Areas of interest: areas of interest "Park and greenspace"
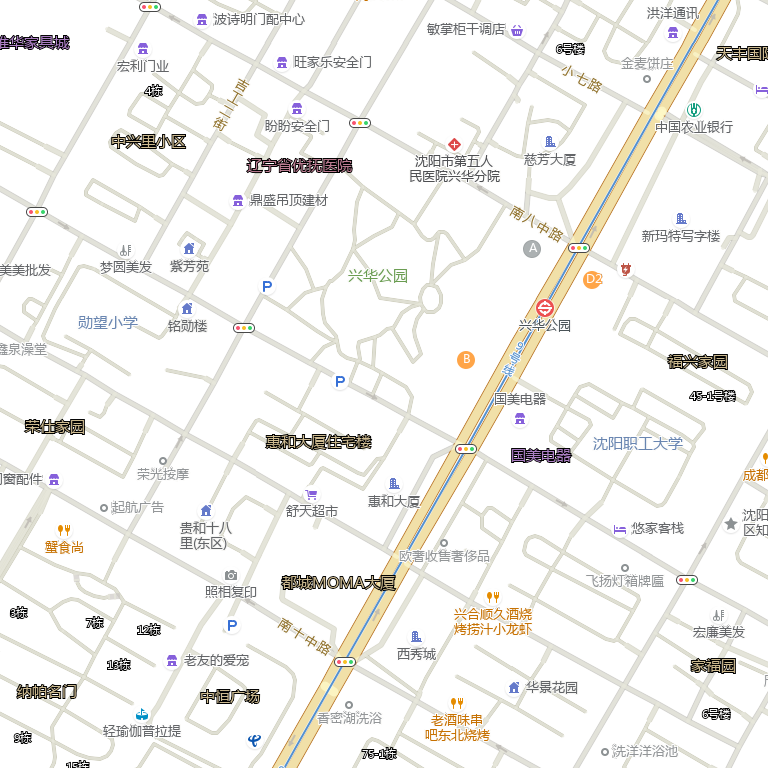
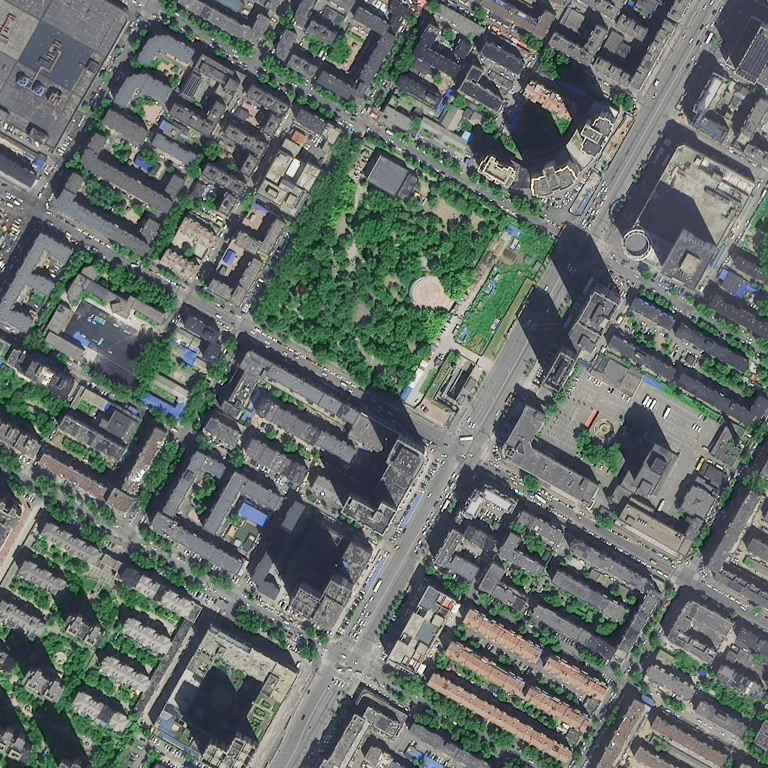